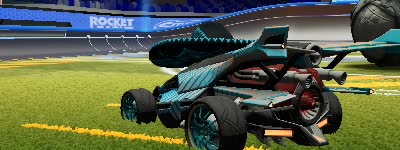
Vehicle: aftershock